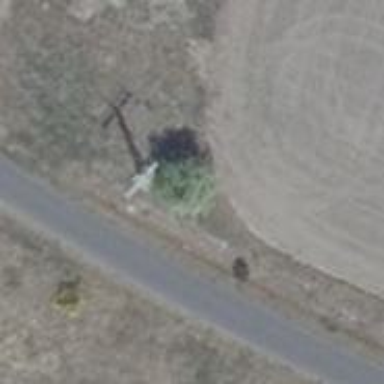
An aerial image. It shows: Power pole.